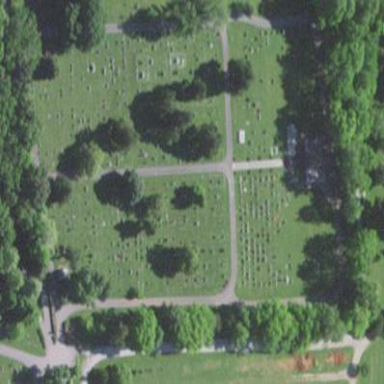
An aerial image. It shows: Cemetery.